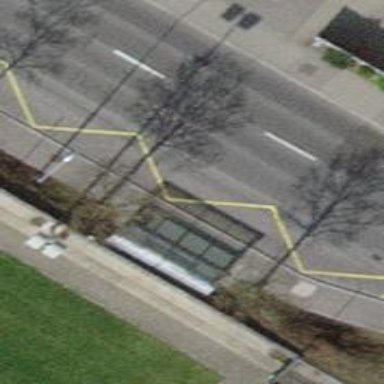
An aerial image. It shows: Platform for public transport on the road.